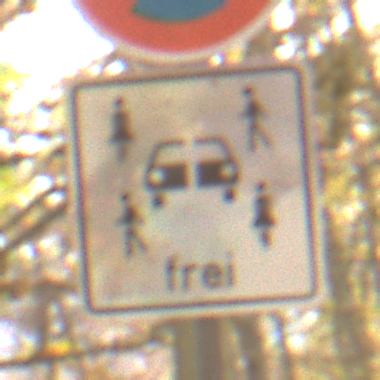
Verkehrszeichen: CarsharingfahrzeugeFrei
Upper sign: AbsolutesHalteverbot
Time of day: MorningAfternoon
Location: Outdoor (Nature)
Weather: Overcast
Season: Autumn
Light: Natural